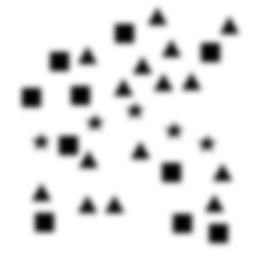
Squares: 10
Triangles: 15
Stars: 5
Total shapes: 30